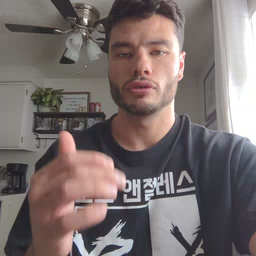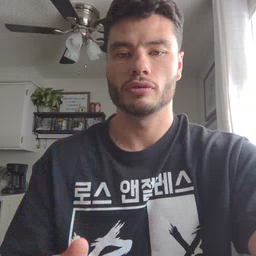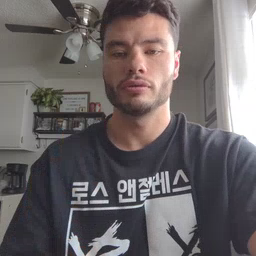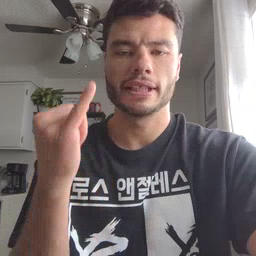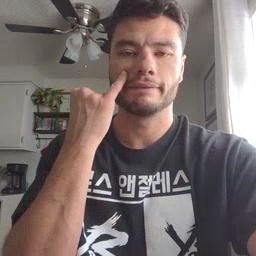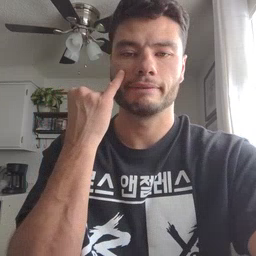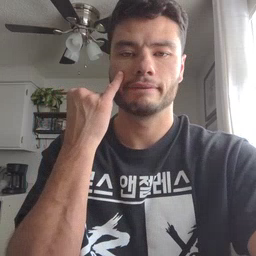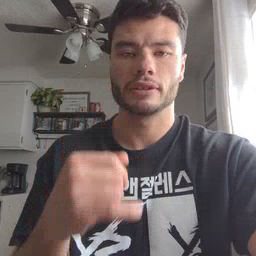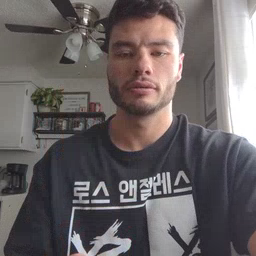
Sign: if